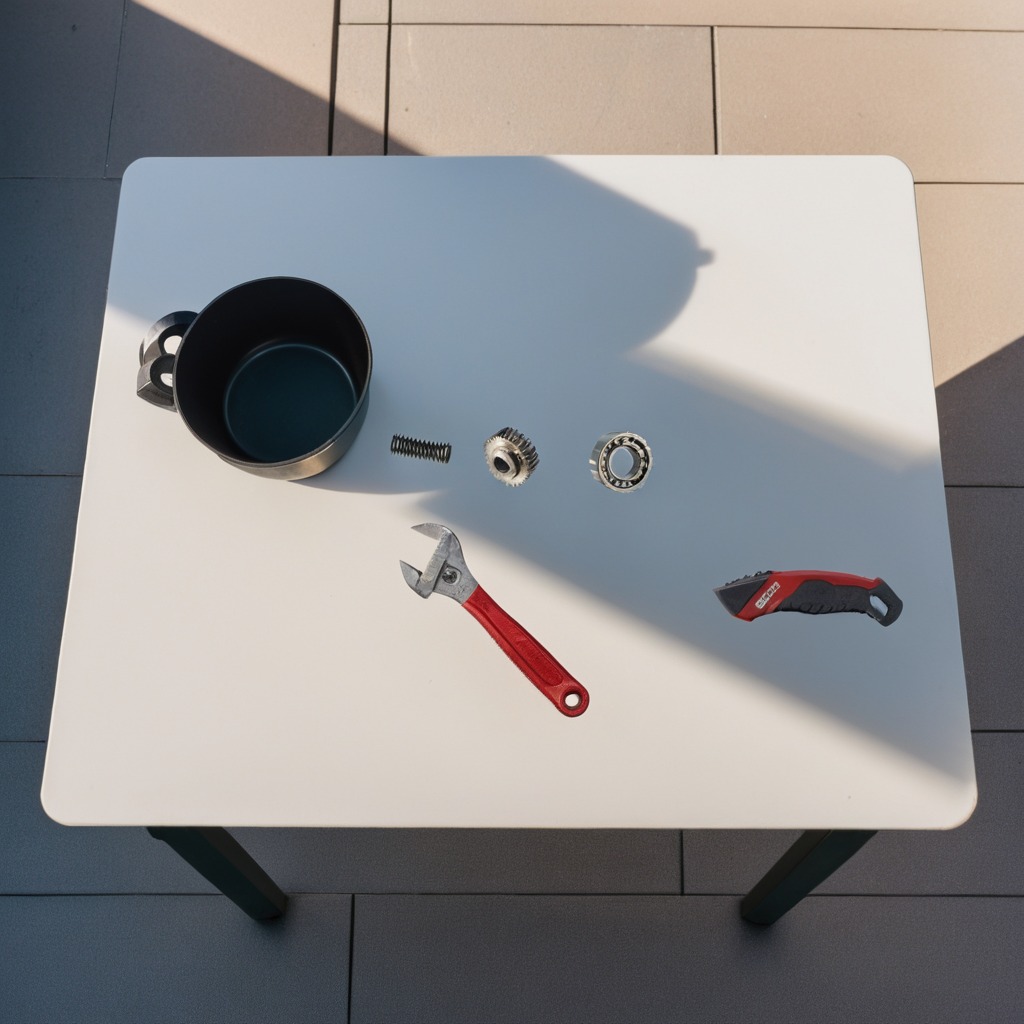
A ball bearing, a gear with teeth, a knife, a spring, and a wrench are lying on the table.